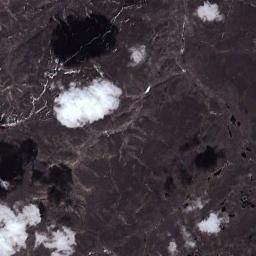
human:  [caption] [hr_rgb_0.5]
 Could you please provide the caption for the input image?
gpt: The white cloud is above bare land .

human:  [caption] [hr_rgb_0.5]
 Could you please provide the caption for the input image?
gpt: Sparse white clouds on brown earth .

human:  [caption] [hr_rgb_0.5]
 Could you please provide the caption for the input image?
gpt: The cumulus clouds are located above the wasteland and some lakes in the wasteland .

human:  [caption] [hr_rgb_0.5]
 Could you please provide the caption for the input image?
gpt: A large cloud of white clouds floated above the hills .

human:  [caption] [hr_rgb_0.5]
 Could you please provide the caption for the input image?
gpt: A few pieces of thick white clouds over a brown land .